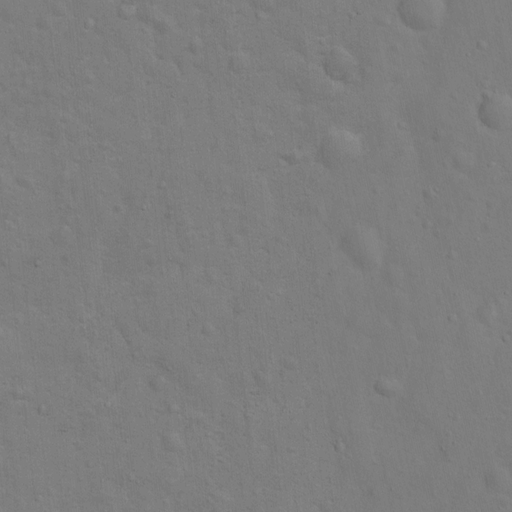
Classes present: Background